Question: How can I use a typolink-field at my FLUX Flexform-Configuration (Backend)
'''
<f:section name="Configuration">
<flux:form id="home" options="{icon: 'Icons/Content/myicon.gif', group: 'Homepage'}">
<flux:field.input name="txtHeadline" label="Headline" />
<!-- ?? -->
<flux:field.input name="lnkTarget" label="Link">
<flux:wizard.link />
</flux:field.input>
</flux:form>
</f:section>
'''
Main Section:
'''
{namespace v=Tx_Vhs_ViewHelpers}
...
<v:link.typolink parameter="{parameter: section.item.url}">Beautiful link</v:link.typolink>
<!-- or -->
<v:uri.typolink parameter="{parameter: section.item.url}" />
'''
That's my first steps with FLUID Powered TYPO3 and I have no idea?
Thanks for your help. I need this input field and the link wizard for the 'normal' output: '<a href="mylink" class="xy" />'

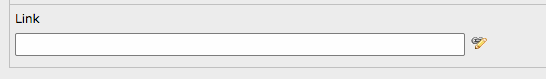
Answer: Jost is right. You need to pass the value from the field to the TypoLink ViewHelper from VHS.
Being partially compatible with the TYPO3 CMS Core typolink function, you need to pass your field value as 'parameter'.
Having a form field like:
'''
<flux:field.input name="lnkTarget" label="Link">
<flux:wizard.link />
</flux:field.input>
'''
Example with the plain contents of a field:
'''
<v:link.typolink configuration="{parameter: lnkTarget}" />
'''
Example with custom overrides/additions to the field value:
'''
<v:link.typolink configuration="{parameter: lnkTarget, additionalParams: '&print=1', title: 'Follow the link'}">
Click Me!
</v:link.typolink>
'''
Notice where I placed '{lnkTarget}'.
You can look those up in the DocComent Block on the ViewHelpers:
- <URL>
Being one of the maintainers, if you need further feedback-please raise an issue on the Github project if you have problems using it or join us on IRC (#fedext on Freenode)